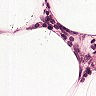
Metastatic tissue present: no